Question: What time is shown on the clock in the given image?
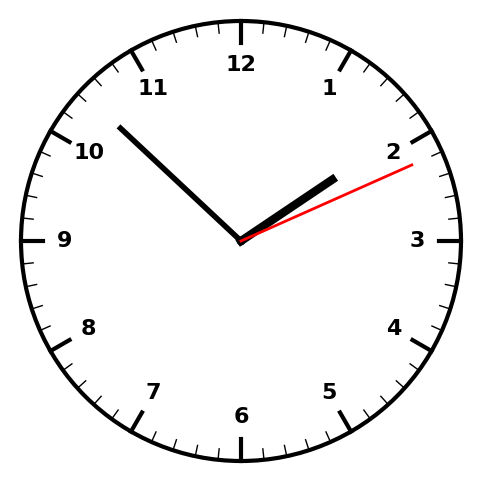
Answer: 01:52:11